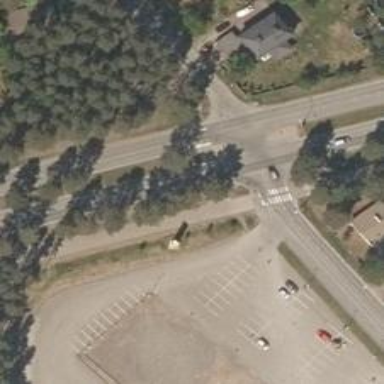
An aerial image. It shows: Cycleway with asphalt surface and zebra crossing. The crossing includes island for safety.